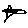
Label: star